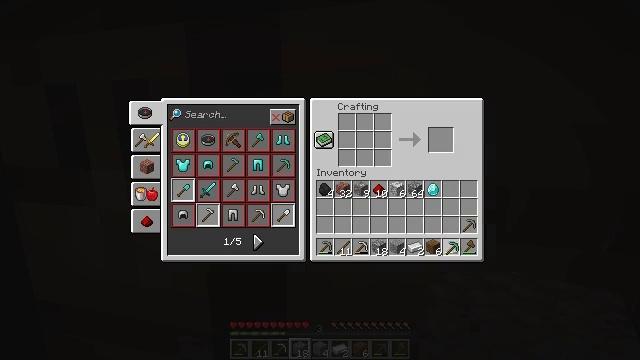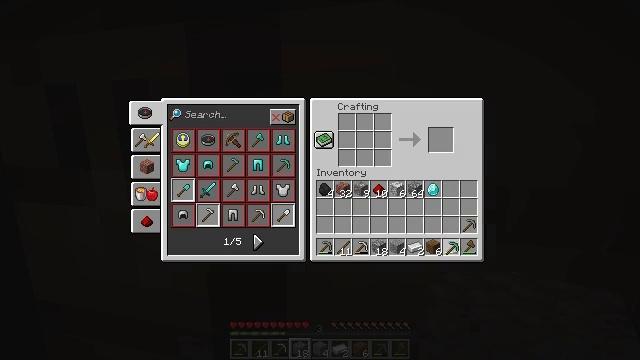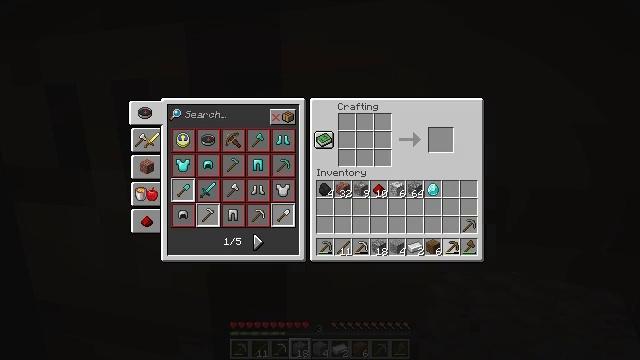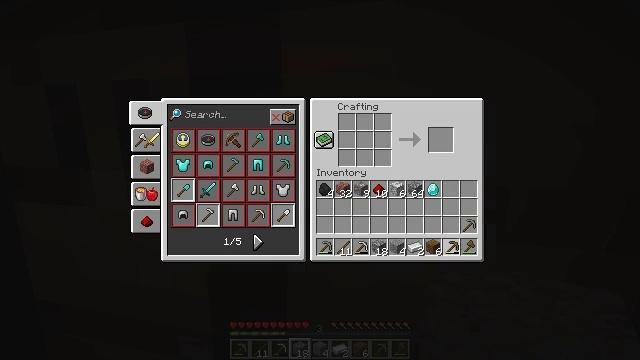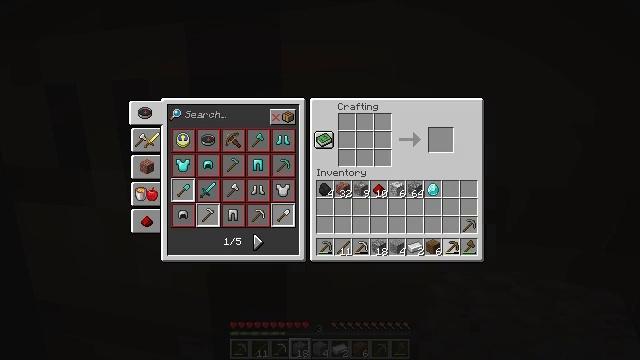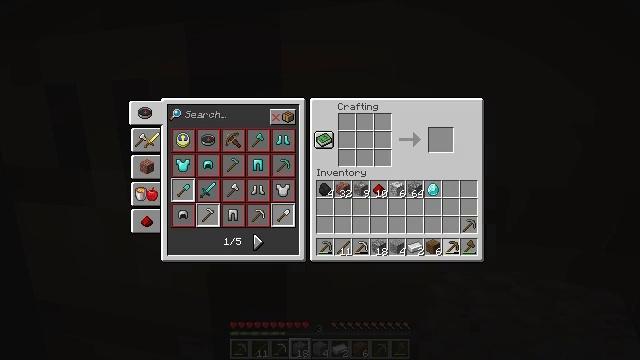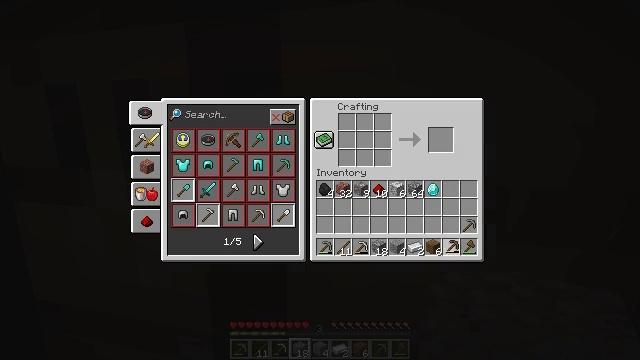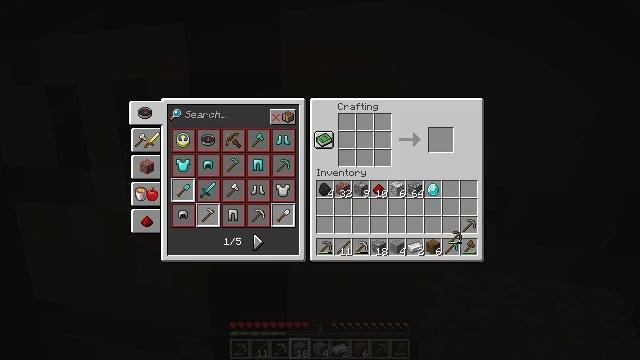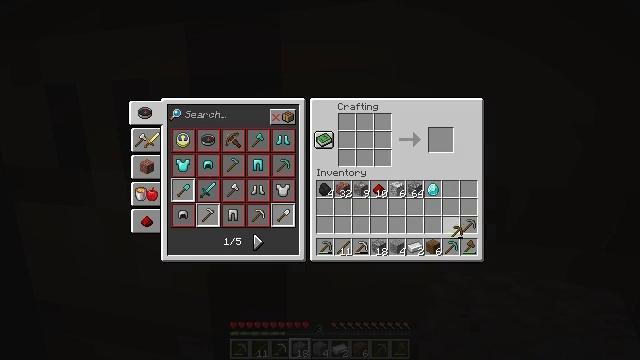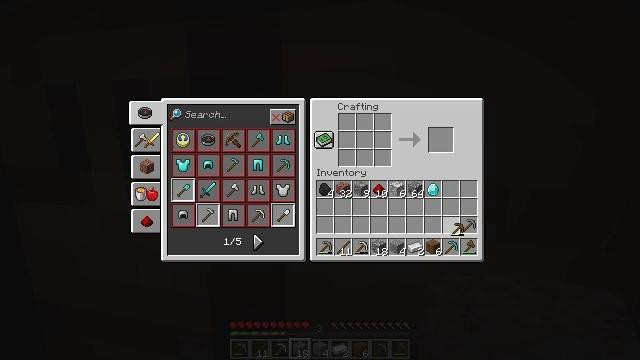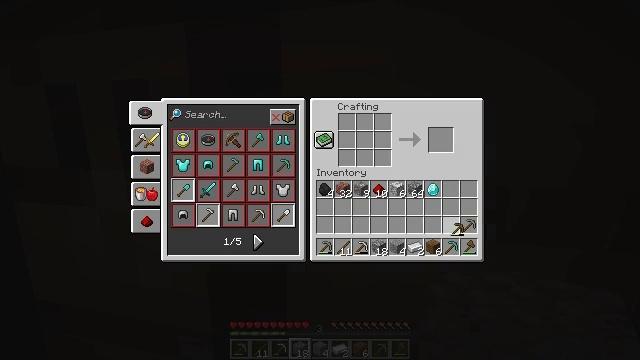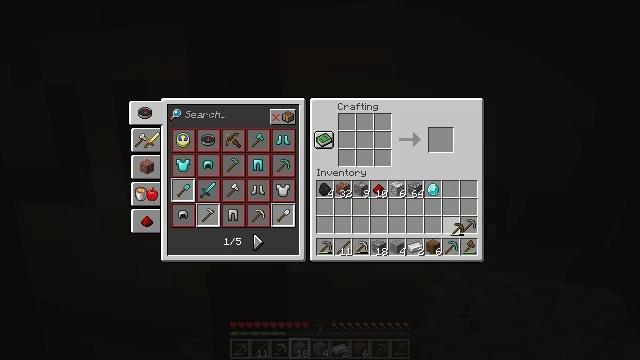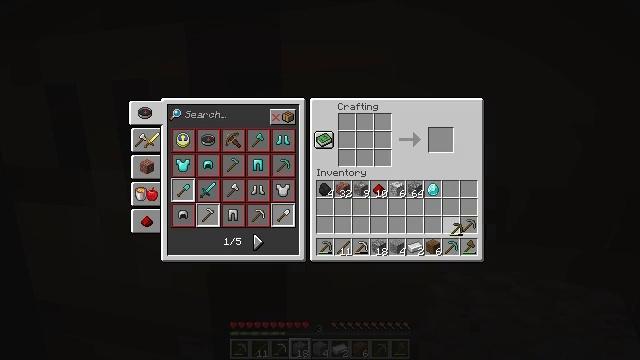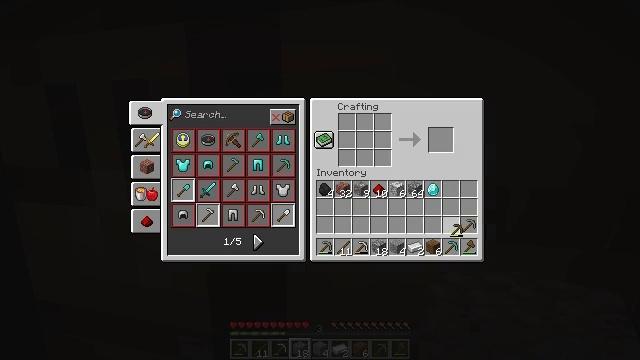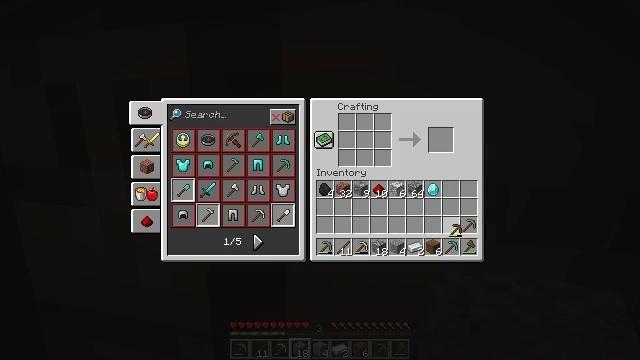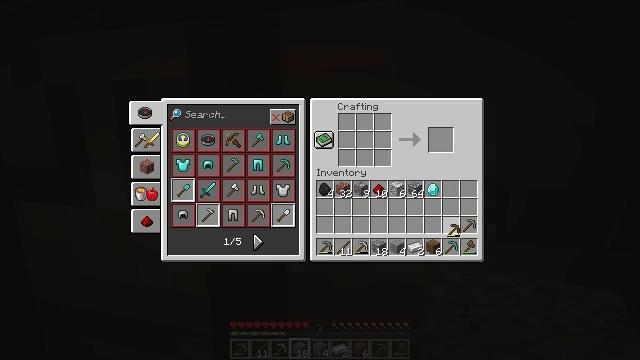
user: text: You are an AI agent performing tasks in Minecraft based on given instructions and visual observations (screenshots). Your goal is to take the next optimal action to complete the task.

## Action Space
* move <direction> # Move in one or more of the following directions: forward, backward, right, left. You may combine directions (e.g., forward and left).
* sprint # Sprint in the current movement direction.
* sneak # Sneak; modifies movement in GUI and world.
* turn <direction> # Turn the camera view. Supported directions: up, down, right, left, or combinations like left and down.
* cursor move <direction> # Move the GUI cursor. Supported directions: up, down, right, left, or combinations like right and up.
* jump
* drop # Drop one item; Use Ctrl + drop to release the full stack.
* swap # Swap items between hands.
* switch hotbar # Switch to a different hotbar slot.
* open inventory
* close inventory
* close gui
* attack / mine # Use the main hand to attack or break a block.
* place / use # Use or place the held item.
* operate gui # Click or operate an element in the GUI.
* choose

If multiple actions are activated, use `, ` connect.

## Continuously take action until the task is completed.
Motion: motion action
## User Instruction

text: Attack the crafting table to break it.
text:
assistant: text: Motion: operate gui
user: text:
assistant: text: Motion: no_op
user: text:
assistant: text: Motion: no_op
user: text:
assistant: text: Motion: no_op
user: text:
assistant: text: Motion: no_op
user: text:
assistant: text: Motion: no_op
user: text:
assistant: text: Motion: cursor move up
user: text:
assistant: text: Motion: no_op
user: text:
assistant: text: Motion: no_op
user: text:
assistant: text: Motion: no_op
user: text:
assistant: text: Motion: no_op
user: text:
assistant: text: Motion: no_op
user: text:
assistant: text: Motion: no_op
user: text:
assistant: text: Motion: no_op
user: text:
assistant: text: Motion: no_op
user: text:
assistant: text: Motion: no_op
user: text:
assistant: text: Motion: no_op
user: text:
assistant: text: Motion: operate gui
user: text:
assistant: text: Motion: operate gui
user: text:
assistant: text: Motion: operate gui
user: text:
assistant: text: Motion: cursor move up
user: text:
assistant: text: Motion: cursor move up
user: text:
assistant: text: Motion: cursor move left and up
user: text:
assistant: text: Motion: no_op
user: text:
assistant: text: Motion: no_op
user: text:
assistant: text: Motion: no_op
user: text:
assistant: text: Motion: no_op
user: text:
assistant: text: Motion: no_op
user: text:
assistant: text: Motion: no_op
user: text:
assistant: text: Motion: operate gui